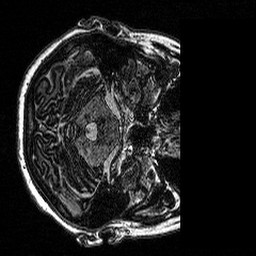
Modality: MP2RAGE
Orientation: axial
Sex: female
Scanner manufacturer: siemens
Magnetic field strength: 3 T
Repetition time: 5 s
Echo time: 0.00292 s